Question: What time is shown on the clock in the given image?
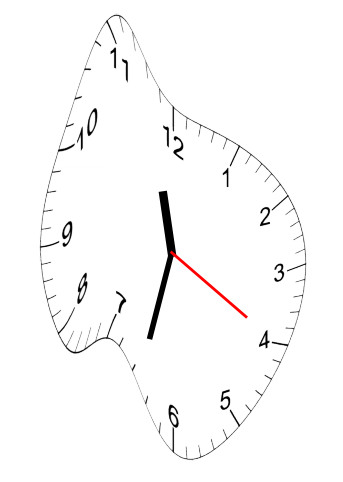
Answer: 11:32:20